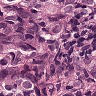
Metastatic tissue present: yes